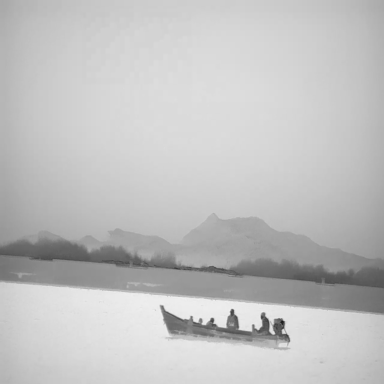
There is a bulk_carrier in the infrared image.